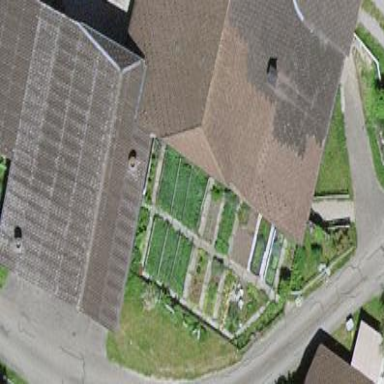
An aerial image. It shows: Barn.